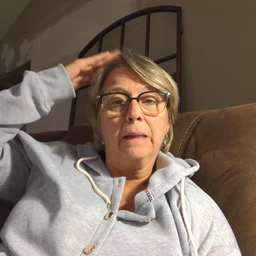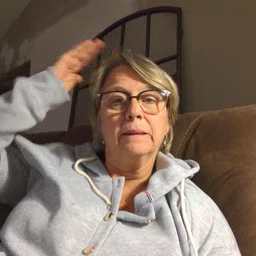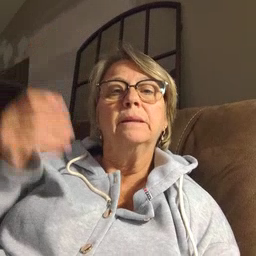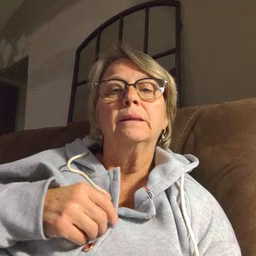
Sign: hat